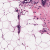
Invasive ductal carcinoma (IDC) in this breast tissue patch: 0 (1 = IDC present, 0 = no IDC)